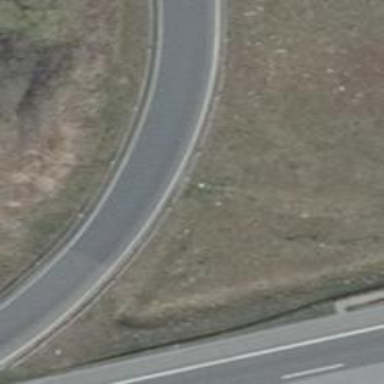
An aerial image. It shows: Asphalt motorway link.